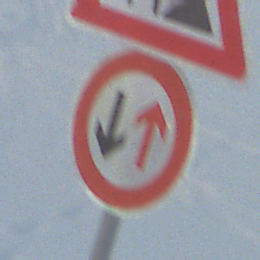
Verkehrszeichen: VorrangDesGegenverkehrs
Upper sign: Arbeitsstelle
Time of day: SunriseSunset
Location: Outdoor (Nature)
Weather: PartlyCloudy
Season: NotSpecified
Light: Natural